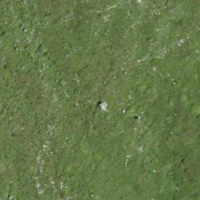
EUNIS habitat code: 26
Species observed at this site:
Silene dioica